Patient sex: M
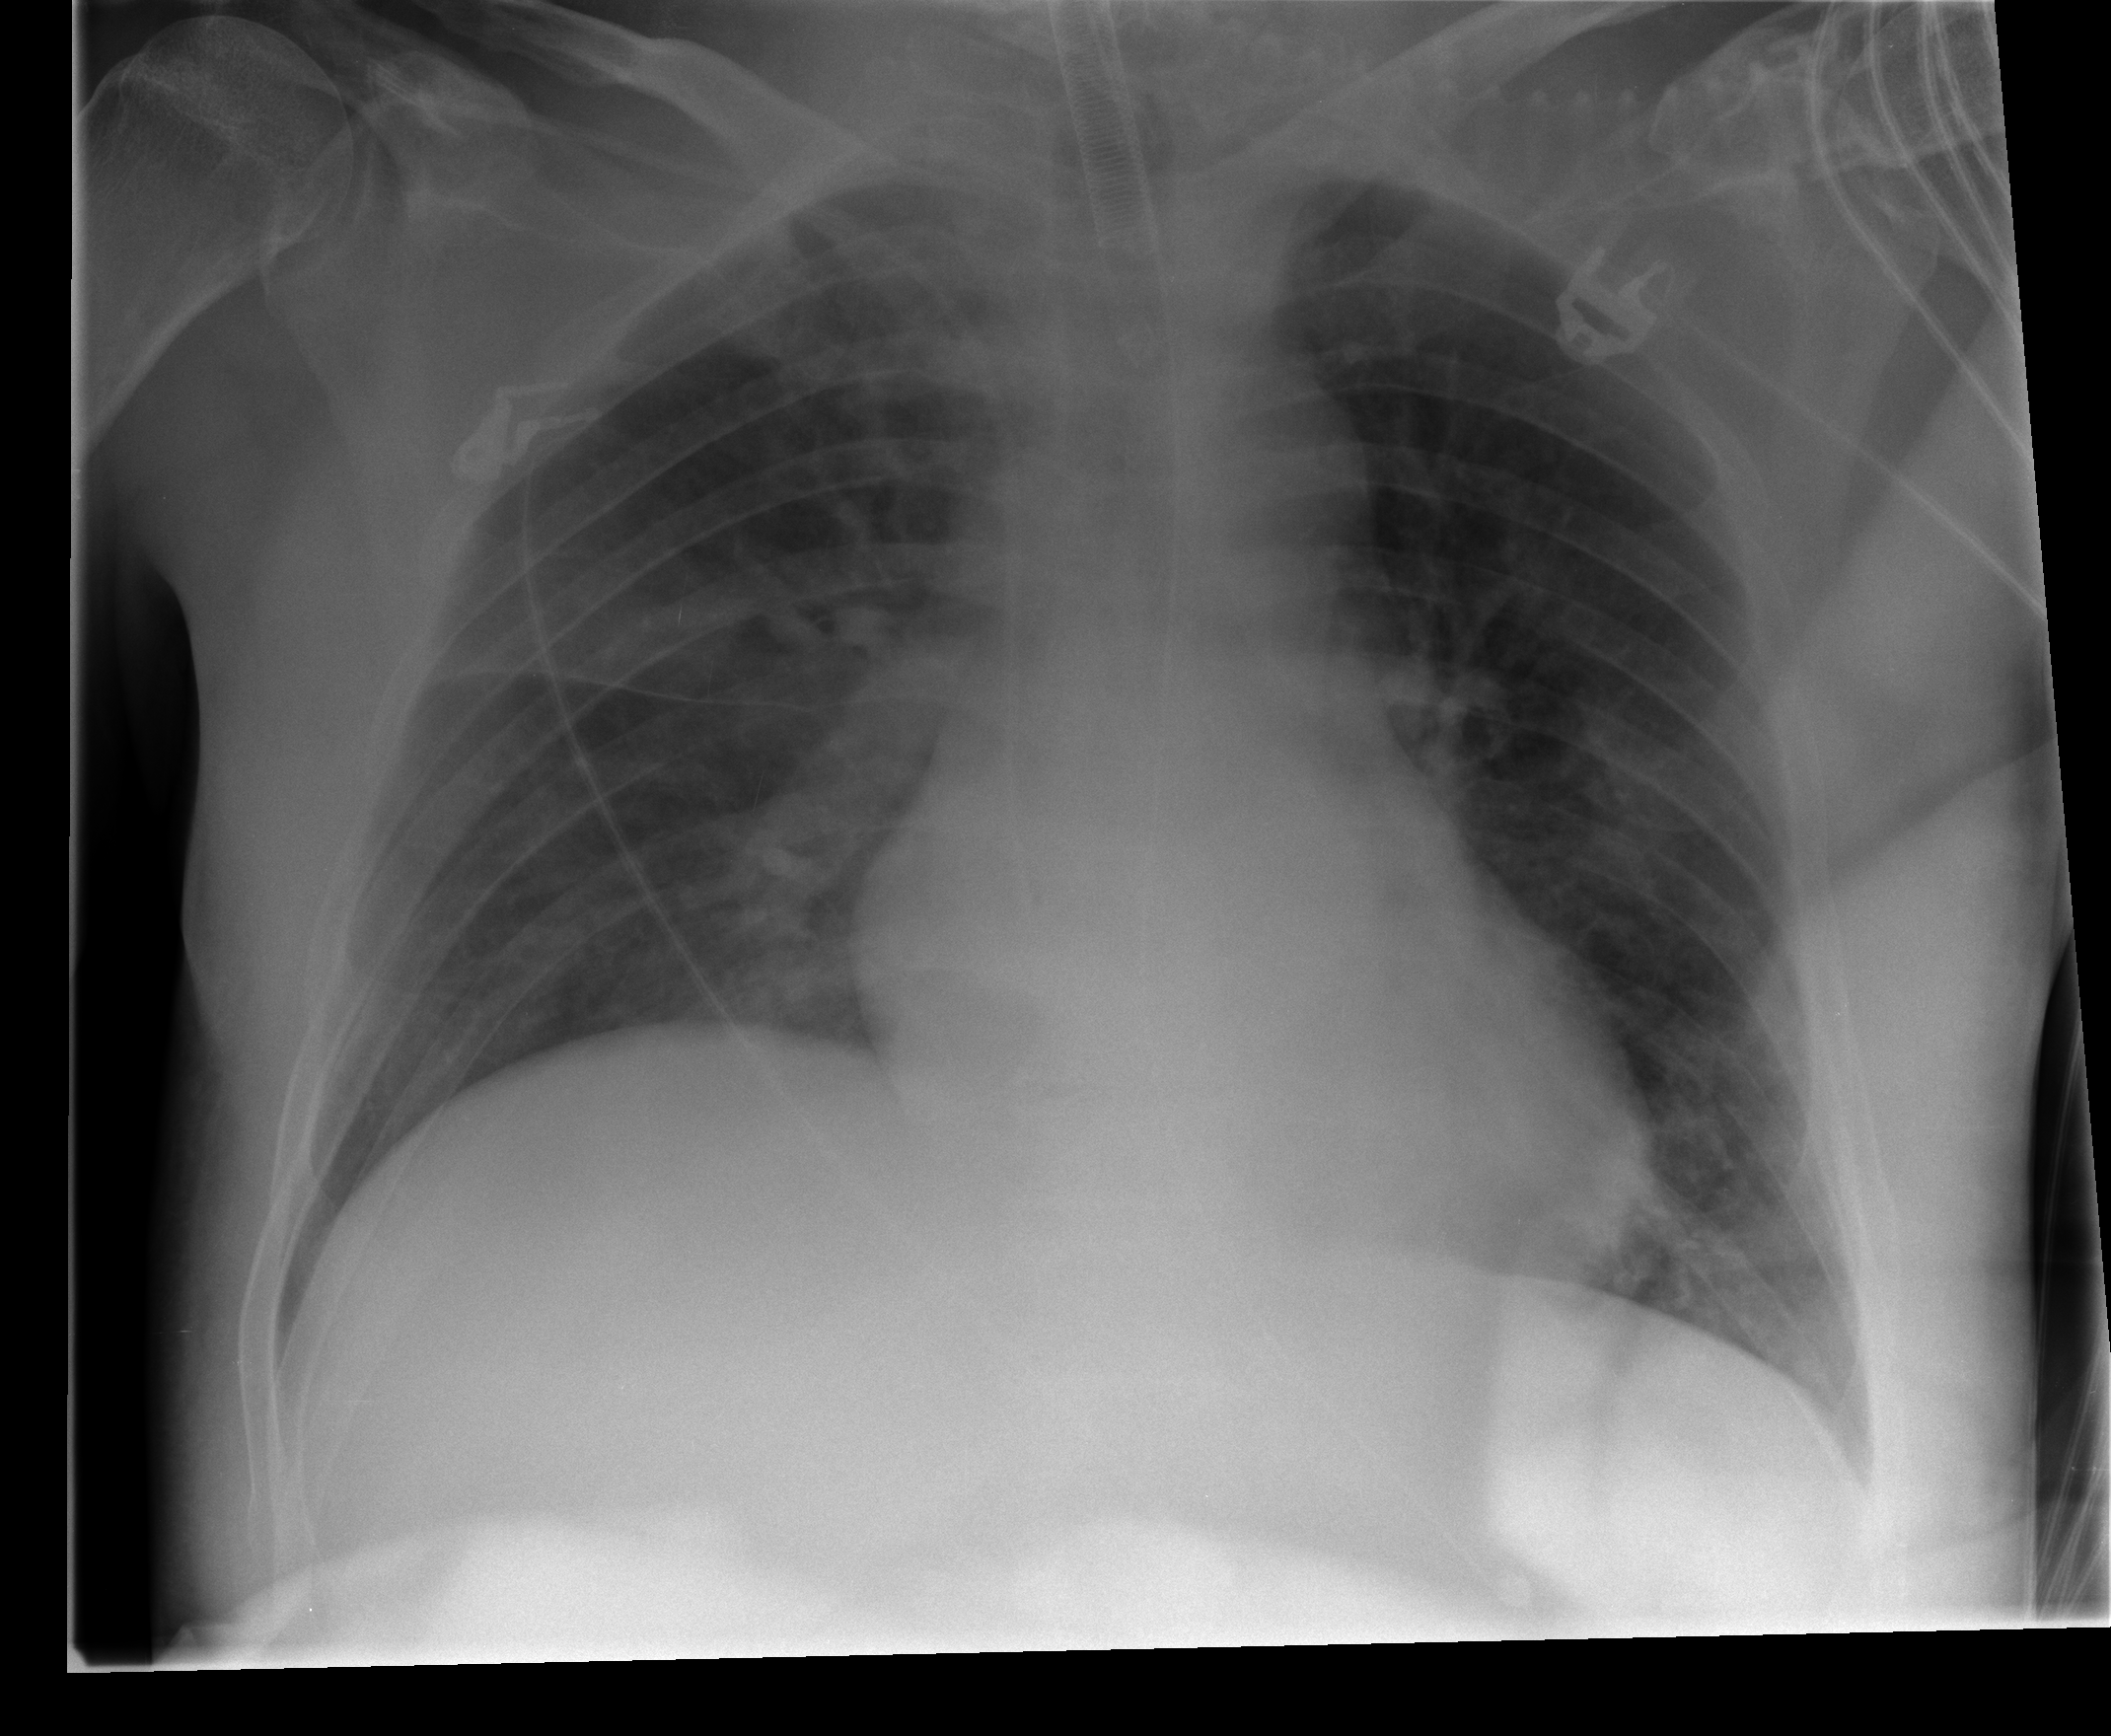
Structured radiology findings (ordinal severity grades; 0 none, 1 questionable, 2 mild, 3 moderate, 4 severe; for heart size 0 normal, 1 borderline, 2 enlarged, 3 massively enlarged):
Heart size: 0
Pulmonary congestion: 2
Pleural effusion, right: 0
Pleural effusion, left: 0
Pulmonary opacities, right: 2
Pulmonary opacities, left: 0
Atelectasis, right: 2
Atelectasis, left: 2